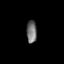
Tissue: skin
Cell type: Epithelial cells
Senescence score: 0.2864
Nuclear area (px): 225
Mean DAPI intensity: 113.187